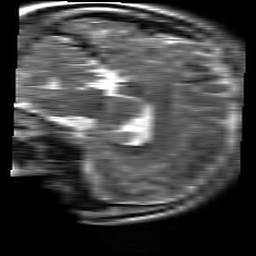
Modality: T2w
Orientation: sagittal
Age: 22
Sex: male
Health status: healthy
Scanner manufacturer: siemens
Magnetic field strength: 3 T
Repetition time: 4.01 s
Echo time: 0.116 s